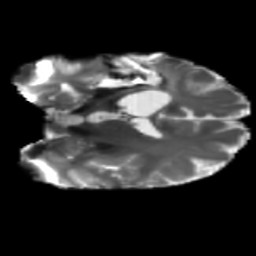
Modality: T2w
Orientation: coronal
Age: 42
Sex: male
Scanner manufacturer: siemens
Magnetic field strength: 3 T
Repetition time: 5.25 s
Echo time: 0.08 s